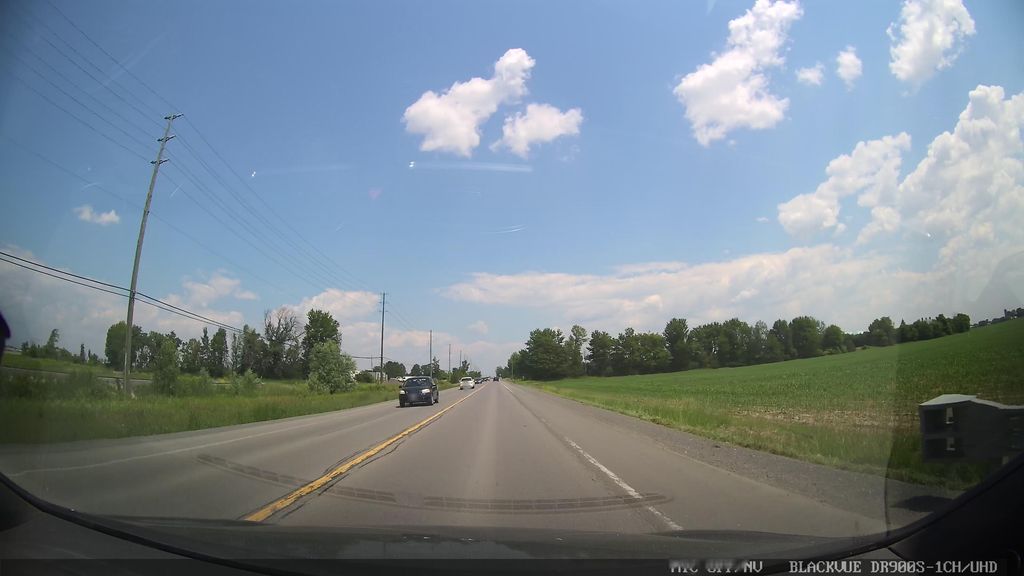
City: ottawa-gatineau